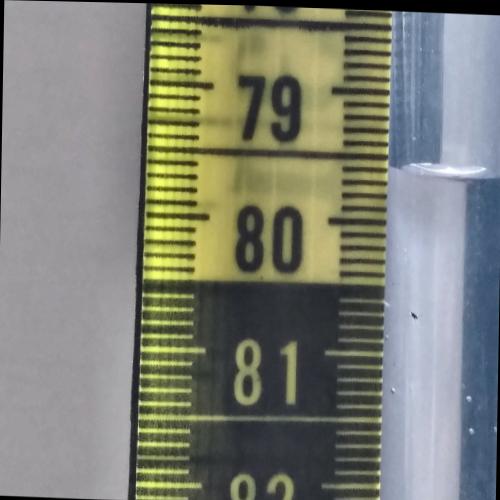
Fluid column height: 79.6 cm